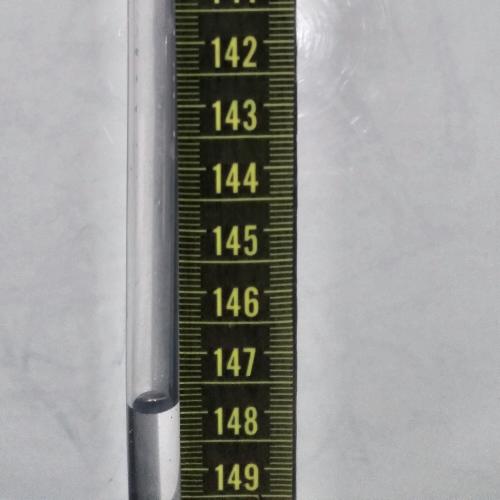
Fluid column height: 147.8 cm